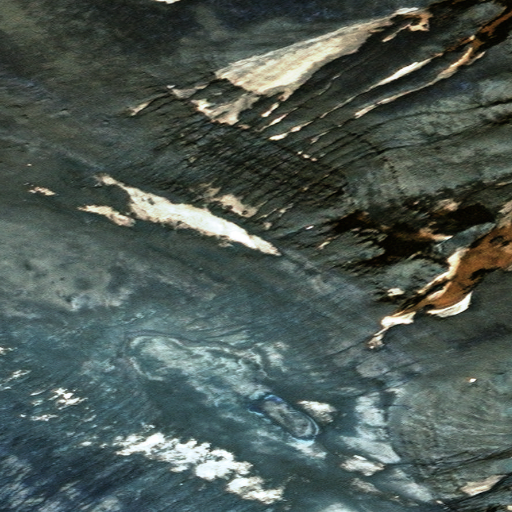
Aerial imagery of mountains in Alaska named Buttress Range containing only unknown